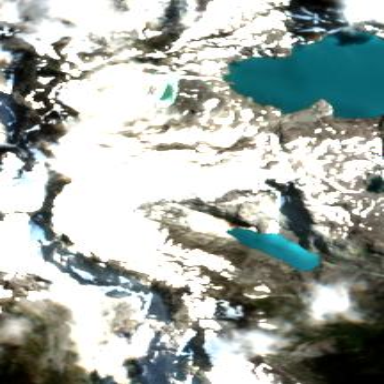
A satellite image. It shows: Stunning view of glacier.